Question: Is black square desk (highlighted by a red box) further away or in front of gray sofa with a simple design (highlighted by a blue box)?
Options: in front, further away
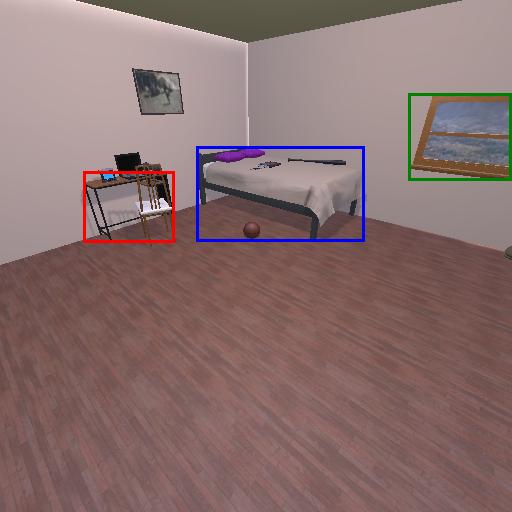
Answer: in front